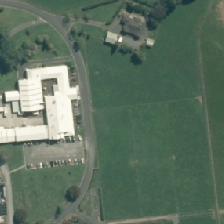
Land cover: urban_build_up